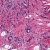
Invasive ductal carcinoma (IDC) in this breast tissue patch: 1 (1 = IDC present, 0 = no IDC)